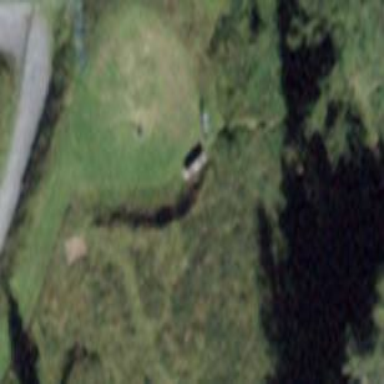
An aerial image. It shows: Grass area designated as golf tee.